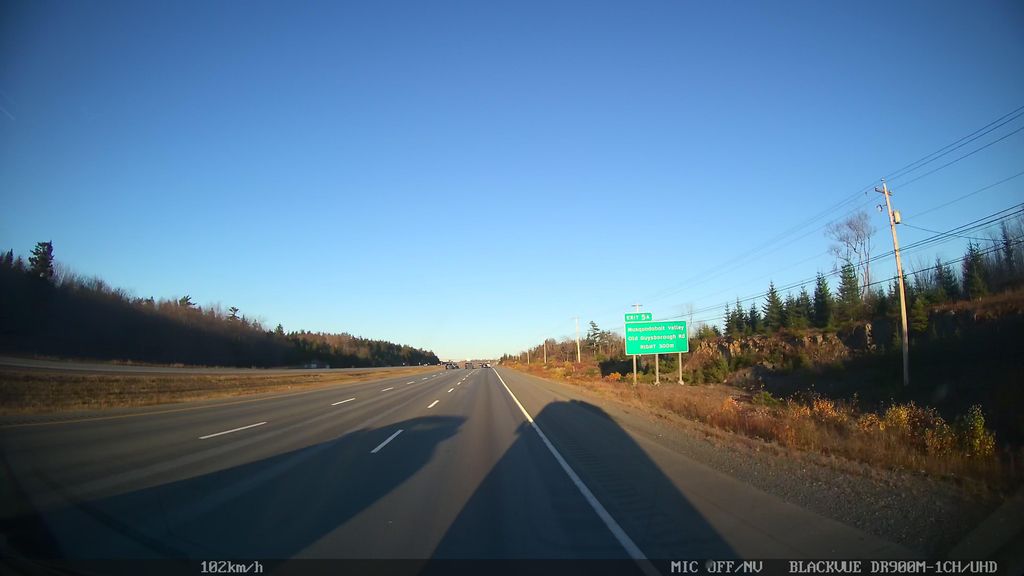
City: halifax